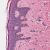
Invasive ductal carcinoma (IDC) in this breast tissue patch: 0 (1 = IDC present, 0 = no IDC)